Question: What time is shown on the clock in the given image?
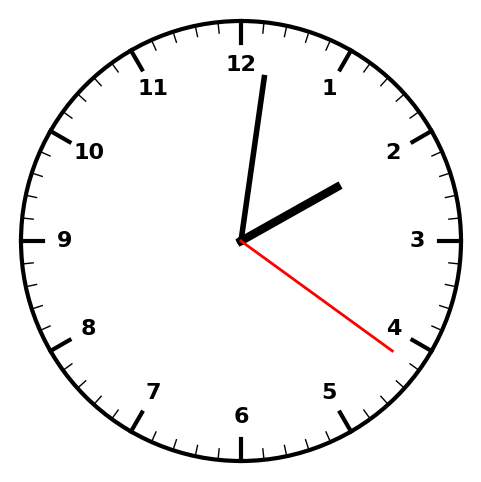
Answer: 02:01:21